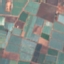
Land use / land cover class: PermanentCrop